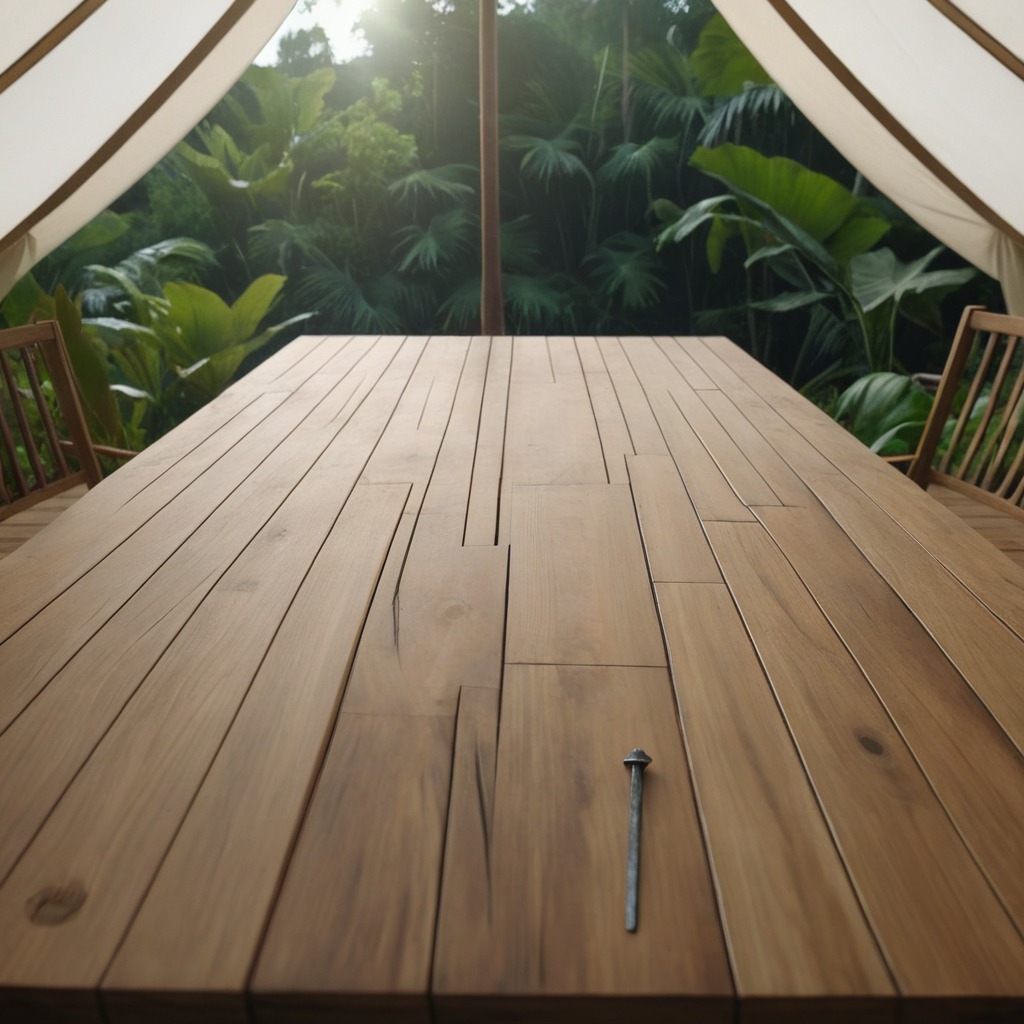
An iron nail is lying on a wooden table inside a jungle field workshop tent.